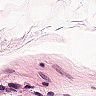
Metastatic tissue present: no